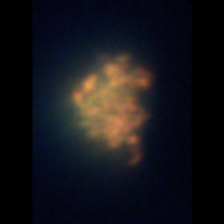
Taxon: Unknown_detritus
Group: Unknown